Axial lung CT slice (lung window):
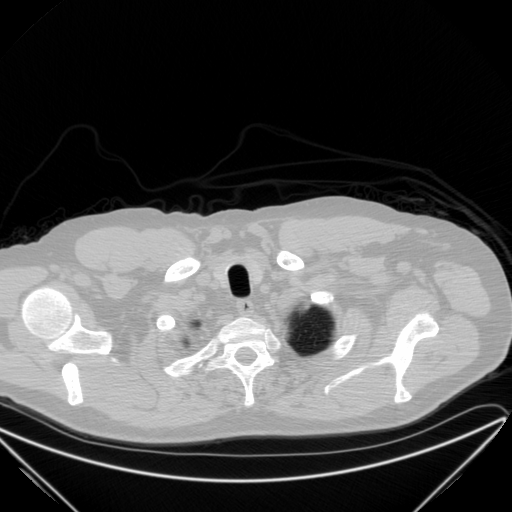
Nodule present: no